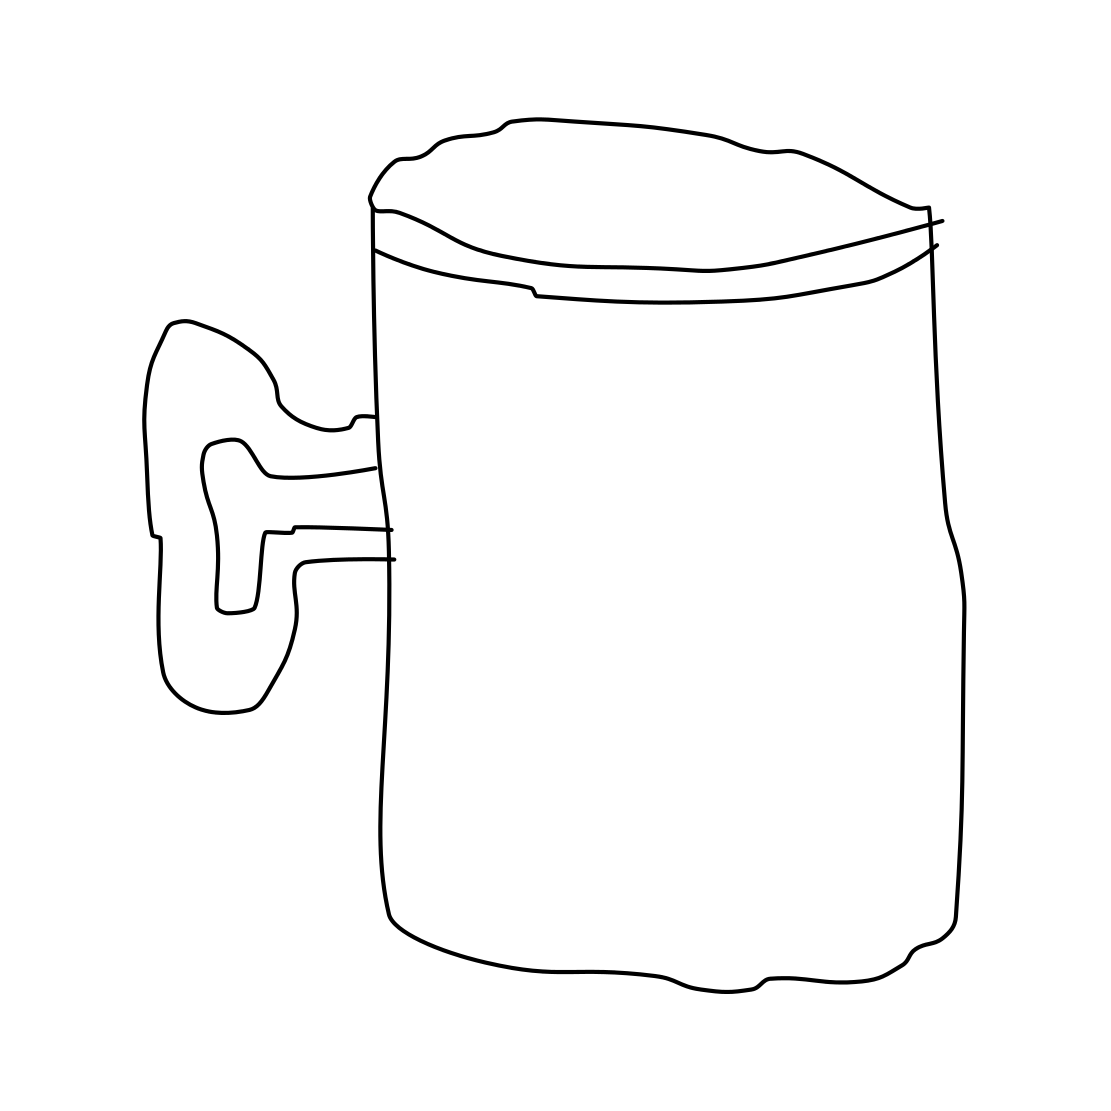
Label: mug